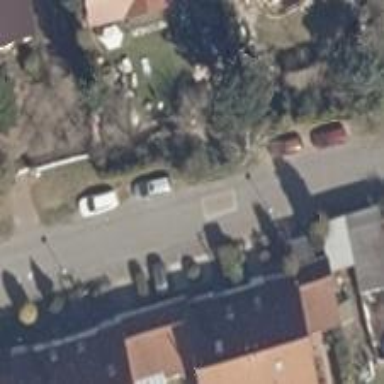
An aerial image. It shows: Bump for traffic calming.